Question: When simply doing float:left to all thumbnails of the same size, a gallery looks great. But when different size thumbnails come in to play, that is no longer the case.
What is the best way to handle different size thumbnails? Do I need to use tables instead?

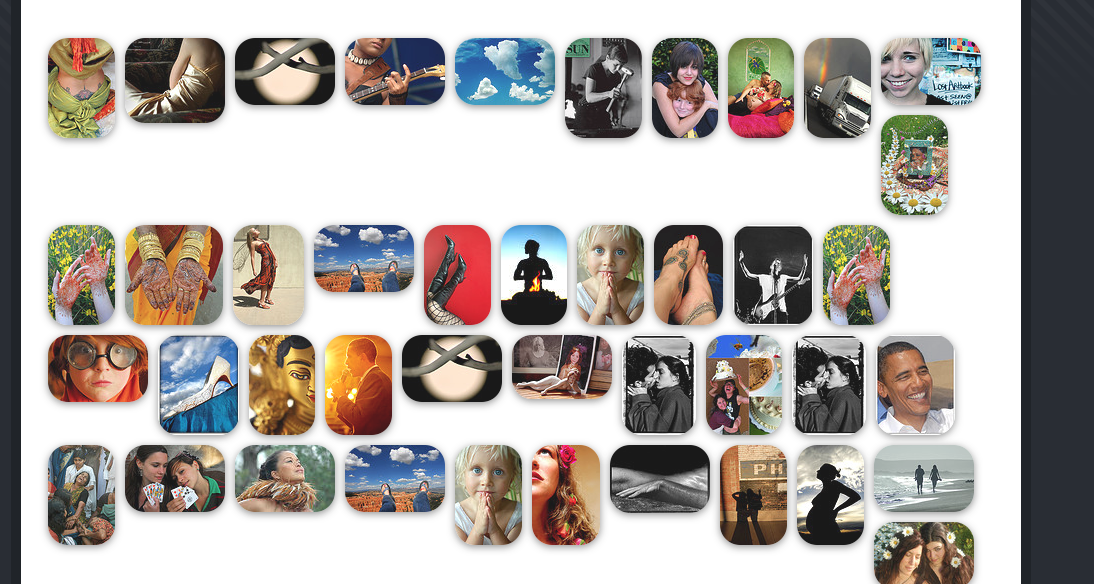
Answer: I think the best solution is to give each thumbnail a div container with a fixed size, so that every thumbnail takes the same space. I mean, don't resize your thumbnails.
The picture in the div should be centered.